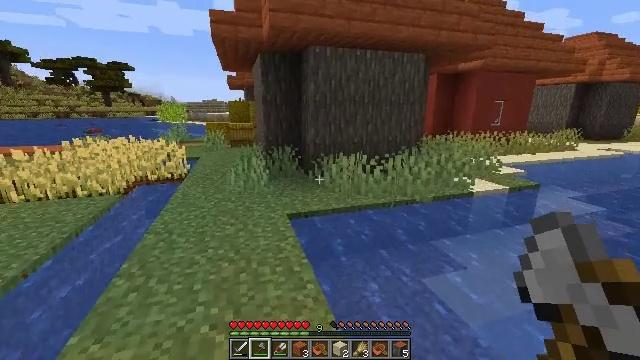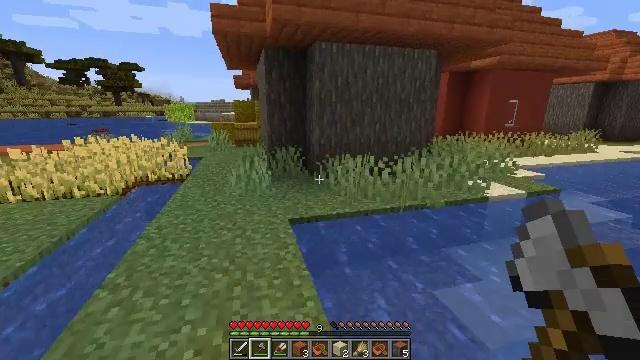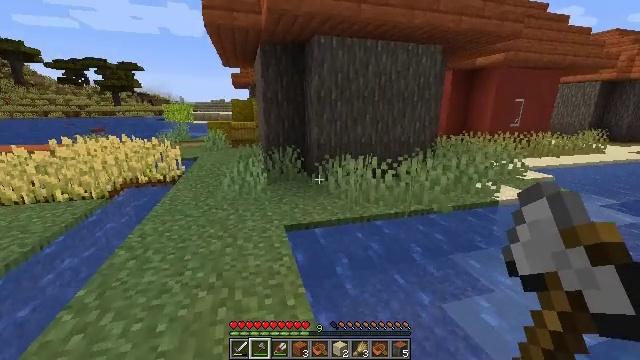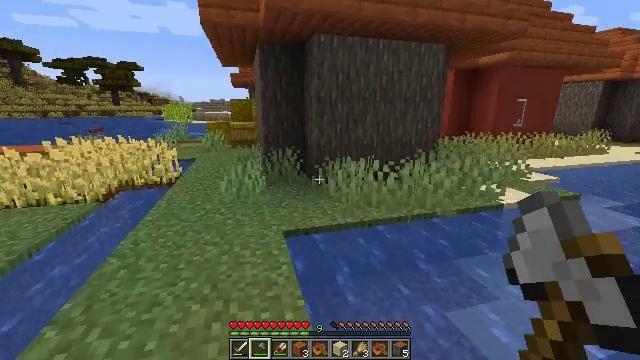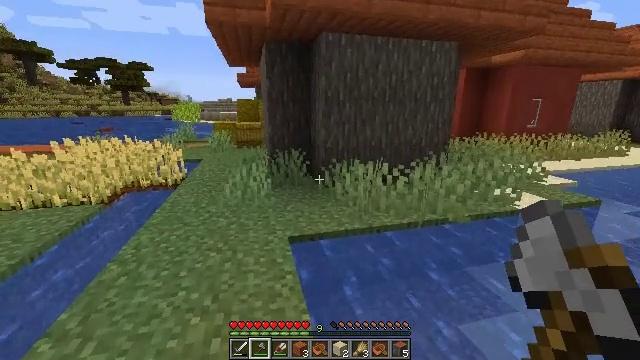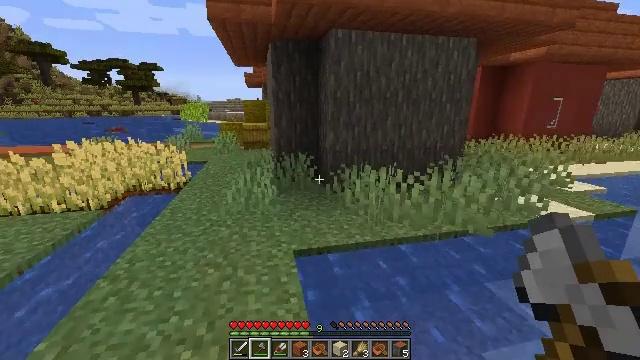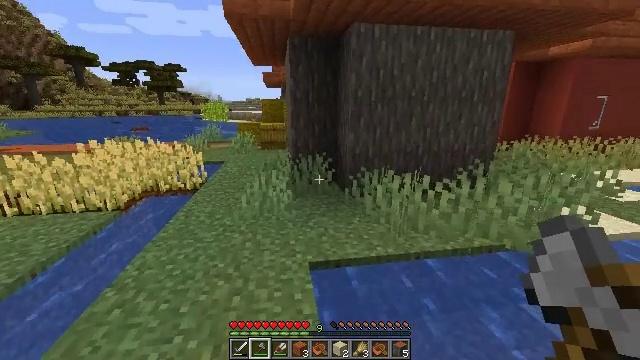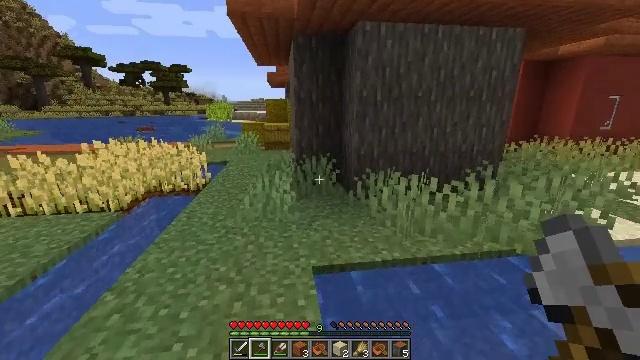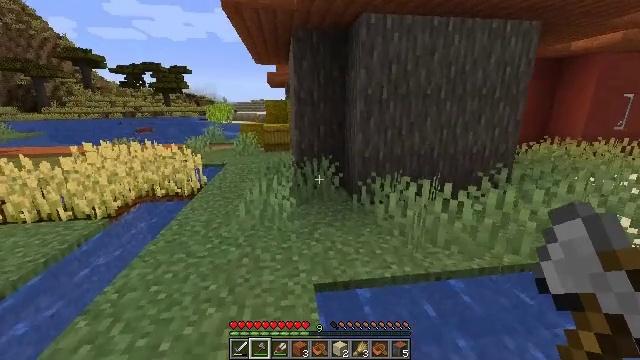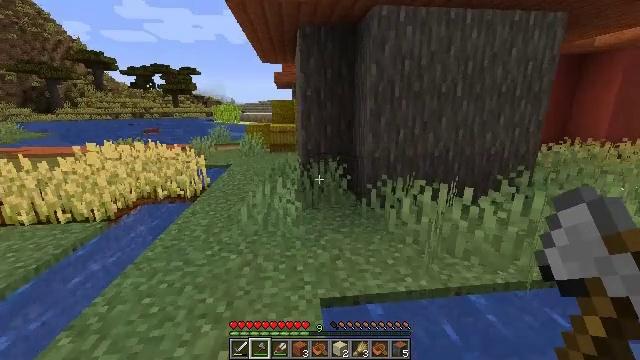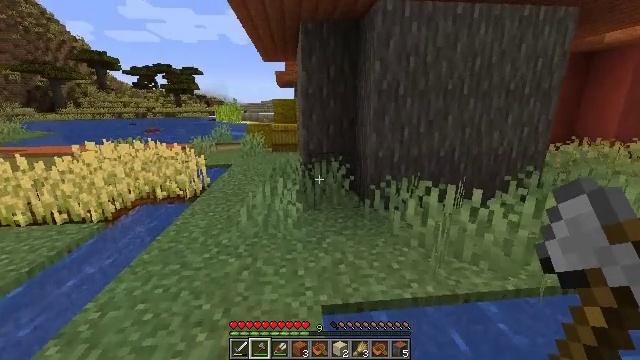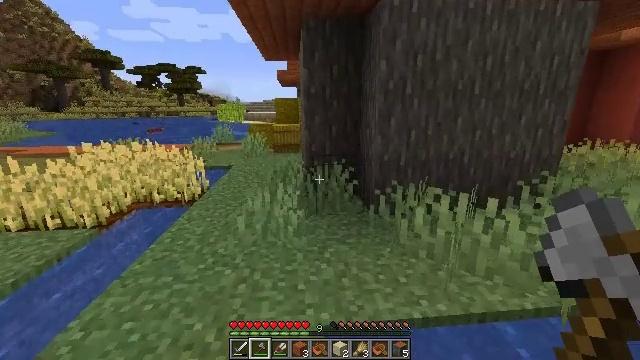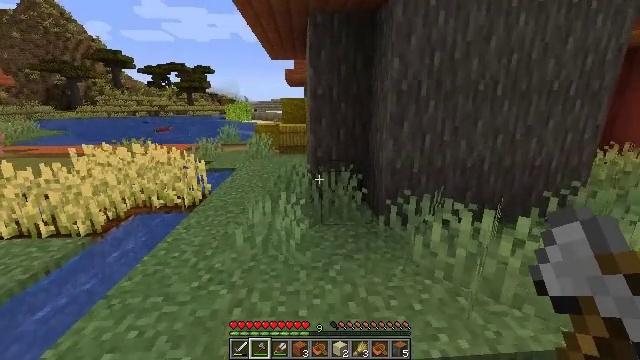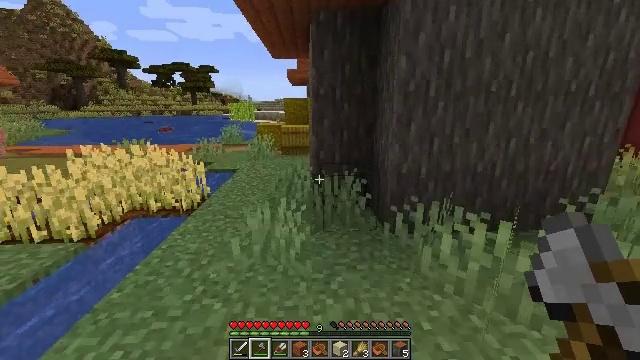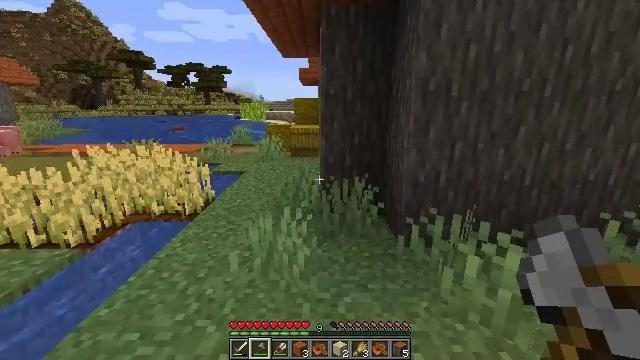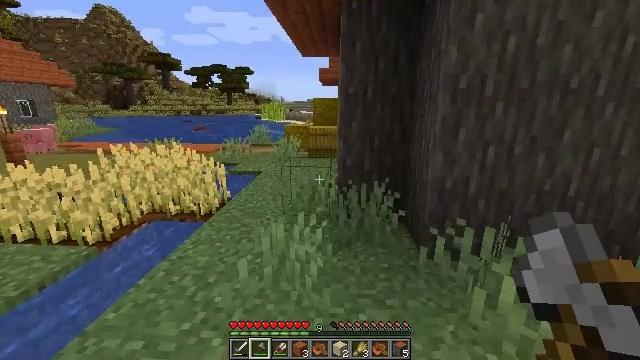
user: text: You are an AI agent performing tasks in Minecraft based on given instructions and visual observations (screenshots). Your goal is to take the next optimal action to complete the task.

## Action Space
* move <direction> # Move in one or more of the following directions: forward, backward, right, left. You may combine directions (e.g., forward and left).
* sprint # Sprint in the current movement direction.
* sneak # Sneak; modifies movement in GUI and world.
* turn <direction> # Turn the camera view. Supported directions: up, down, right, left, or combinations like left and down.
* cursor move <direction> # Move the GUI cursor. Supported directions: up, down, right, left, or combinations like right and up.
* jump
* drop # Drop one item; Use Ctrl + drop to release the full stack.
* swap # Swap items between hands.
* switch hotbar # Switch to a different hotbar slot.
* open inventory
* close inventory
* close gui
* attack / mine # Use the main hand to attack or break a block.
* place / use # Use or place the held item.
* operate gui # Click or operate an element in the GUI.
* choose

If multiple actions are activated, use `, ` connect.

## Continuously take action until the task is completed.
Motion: motion action
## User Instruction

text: Attack the orange bed to pick it up.
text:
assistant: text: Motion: move forward, turn left
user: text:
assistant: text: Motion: move forward
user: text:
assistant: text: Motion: move forward
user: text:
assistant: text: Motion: move forward, turn left
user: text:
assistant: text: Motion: move forward, turn left
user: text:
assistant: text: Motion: move forward, turn left
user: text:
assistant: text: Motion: move forward
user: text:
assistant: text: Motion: move forward
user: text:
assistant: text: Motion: move forward, turn left
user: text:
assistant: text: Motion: move forward
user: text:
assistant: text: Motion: move forward
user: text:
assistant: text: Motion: move forward, turn left
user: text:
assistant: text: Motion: move forward
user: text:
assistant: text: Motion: move forward, turn left
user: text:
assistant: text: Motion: move forward, turn left
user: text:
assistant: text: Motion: move forward, turn left
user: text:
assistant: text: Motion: move forward, turn left
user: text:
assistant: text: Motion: move forward
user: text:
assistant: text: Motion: move forward
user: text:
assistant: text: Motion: move forward
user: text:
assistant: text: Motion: move forward
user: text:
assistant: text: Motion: move forward
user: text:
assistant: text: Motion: move forward
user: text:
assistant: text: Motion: move forward
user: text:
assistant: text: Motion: move forward
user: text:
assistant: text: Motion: move forward
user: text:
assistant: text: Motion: move forward
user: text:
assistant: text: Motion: move forward
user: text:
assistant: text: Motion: move forward
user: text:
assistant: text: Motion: move forward